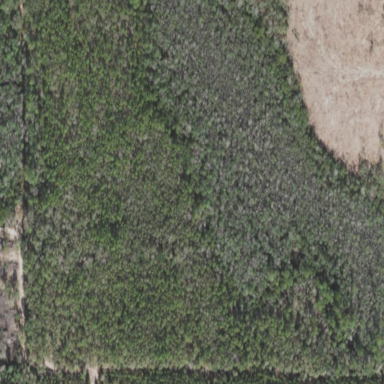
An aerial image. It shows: Woodland with needle-leaved trees.